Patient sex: M
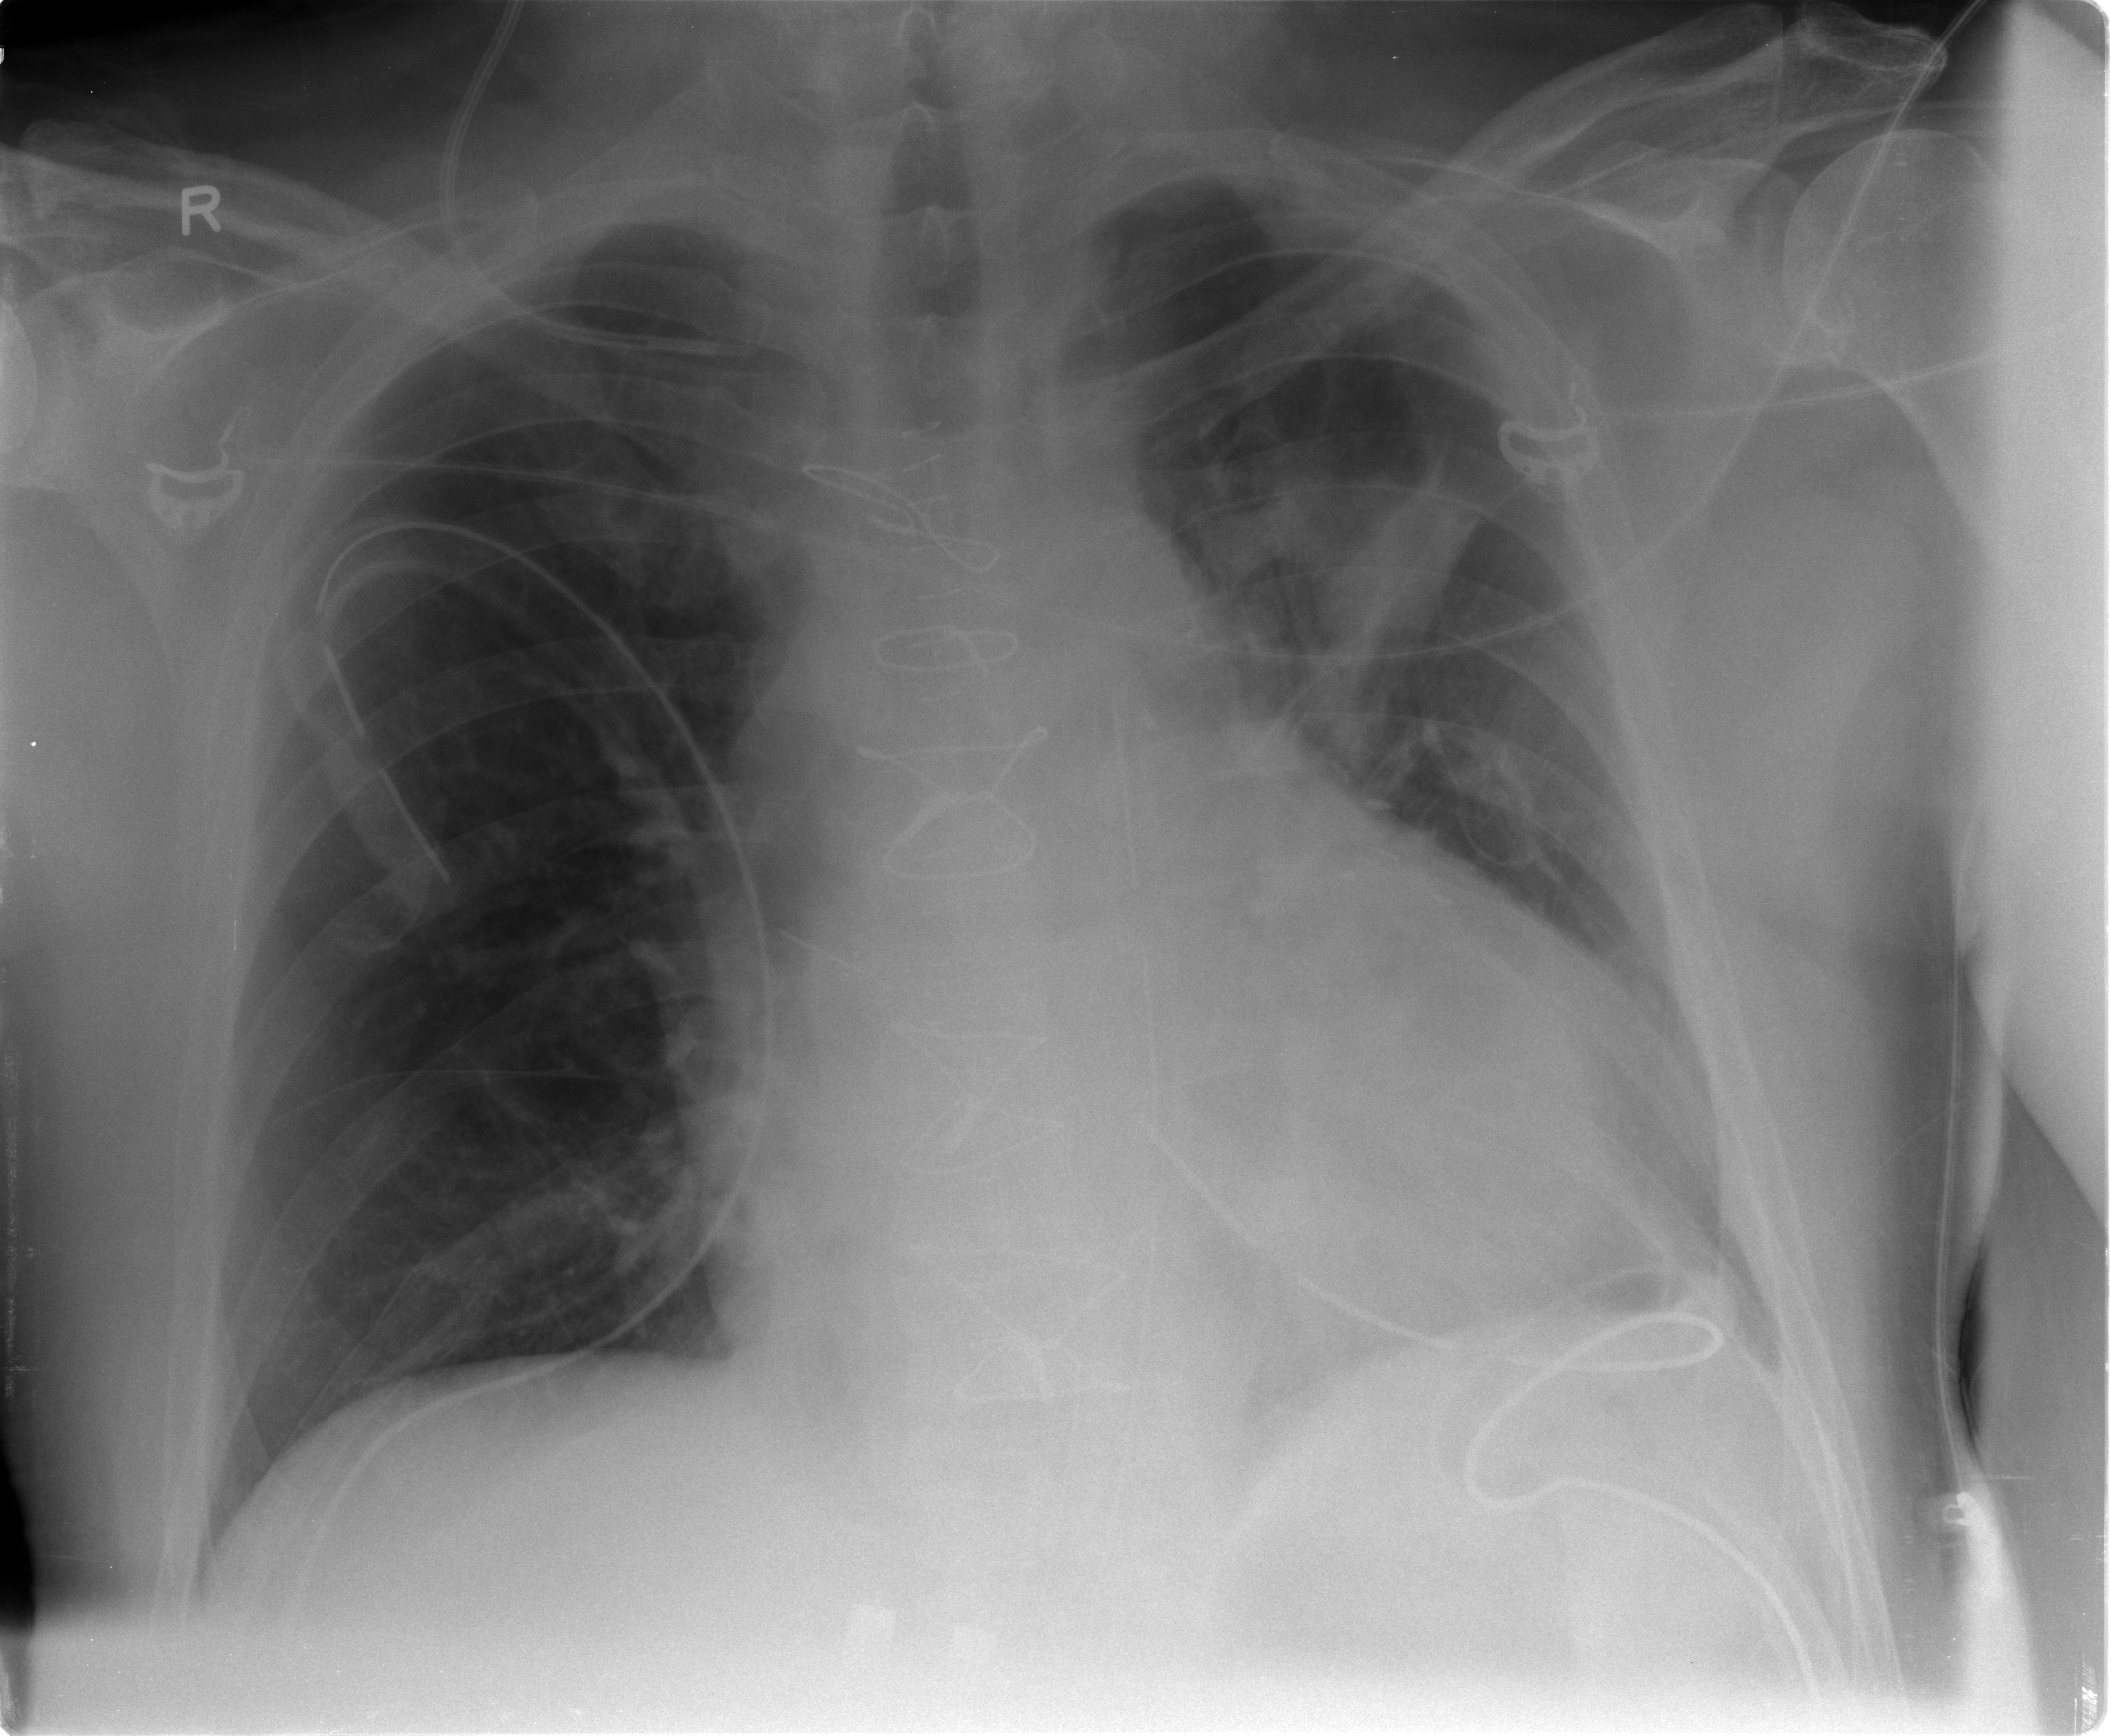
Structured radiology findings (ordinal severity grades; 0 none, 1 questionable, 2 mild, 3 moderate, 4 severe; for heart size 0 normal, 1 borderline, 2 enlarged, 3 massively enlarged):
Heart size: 3
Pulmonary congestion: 0
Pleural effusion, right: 0
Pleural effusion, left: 3
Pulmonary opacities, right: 0
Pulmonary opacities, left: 0
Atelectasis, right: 0
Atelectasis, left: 3